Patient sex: M
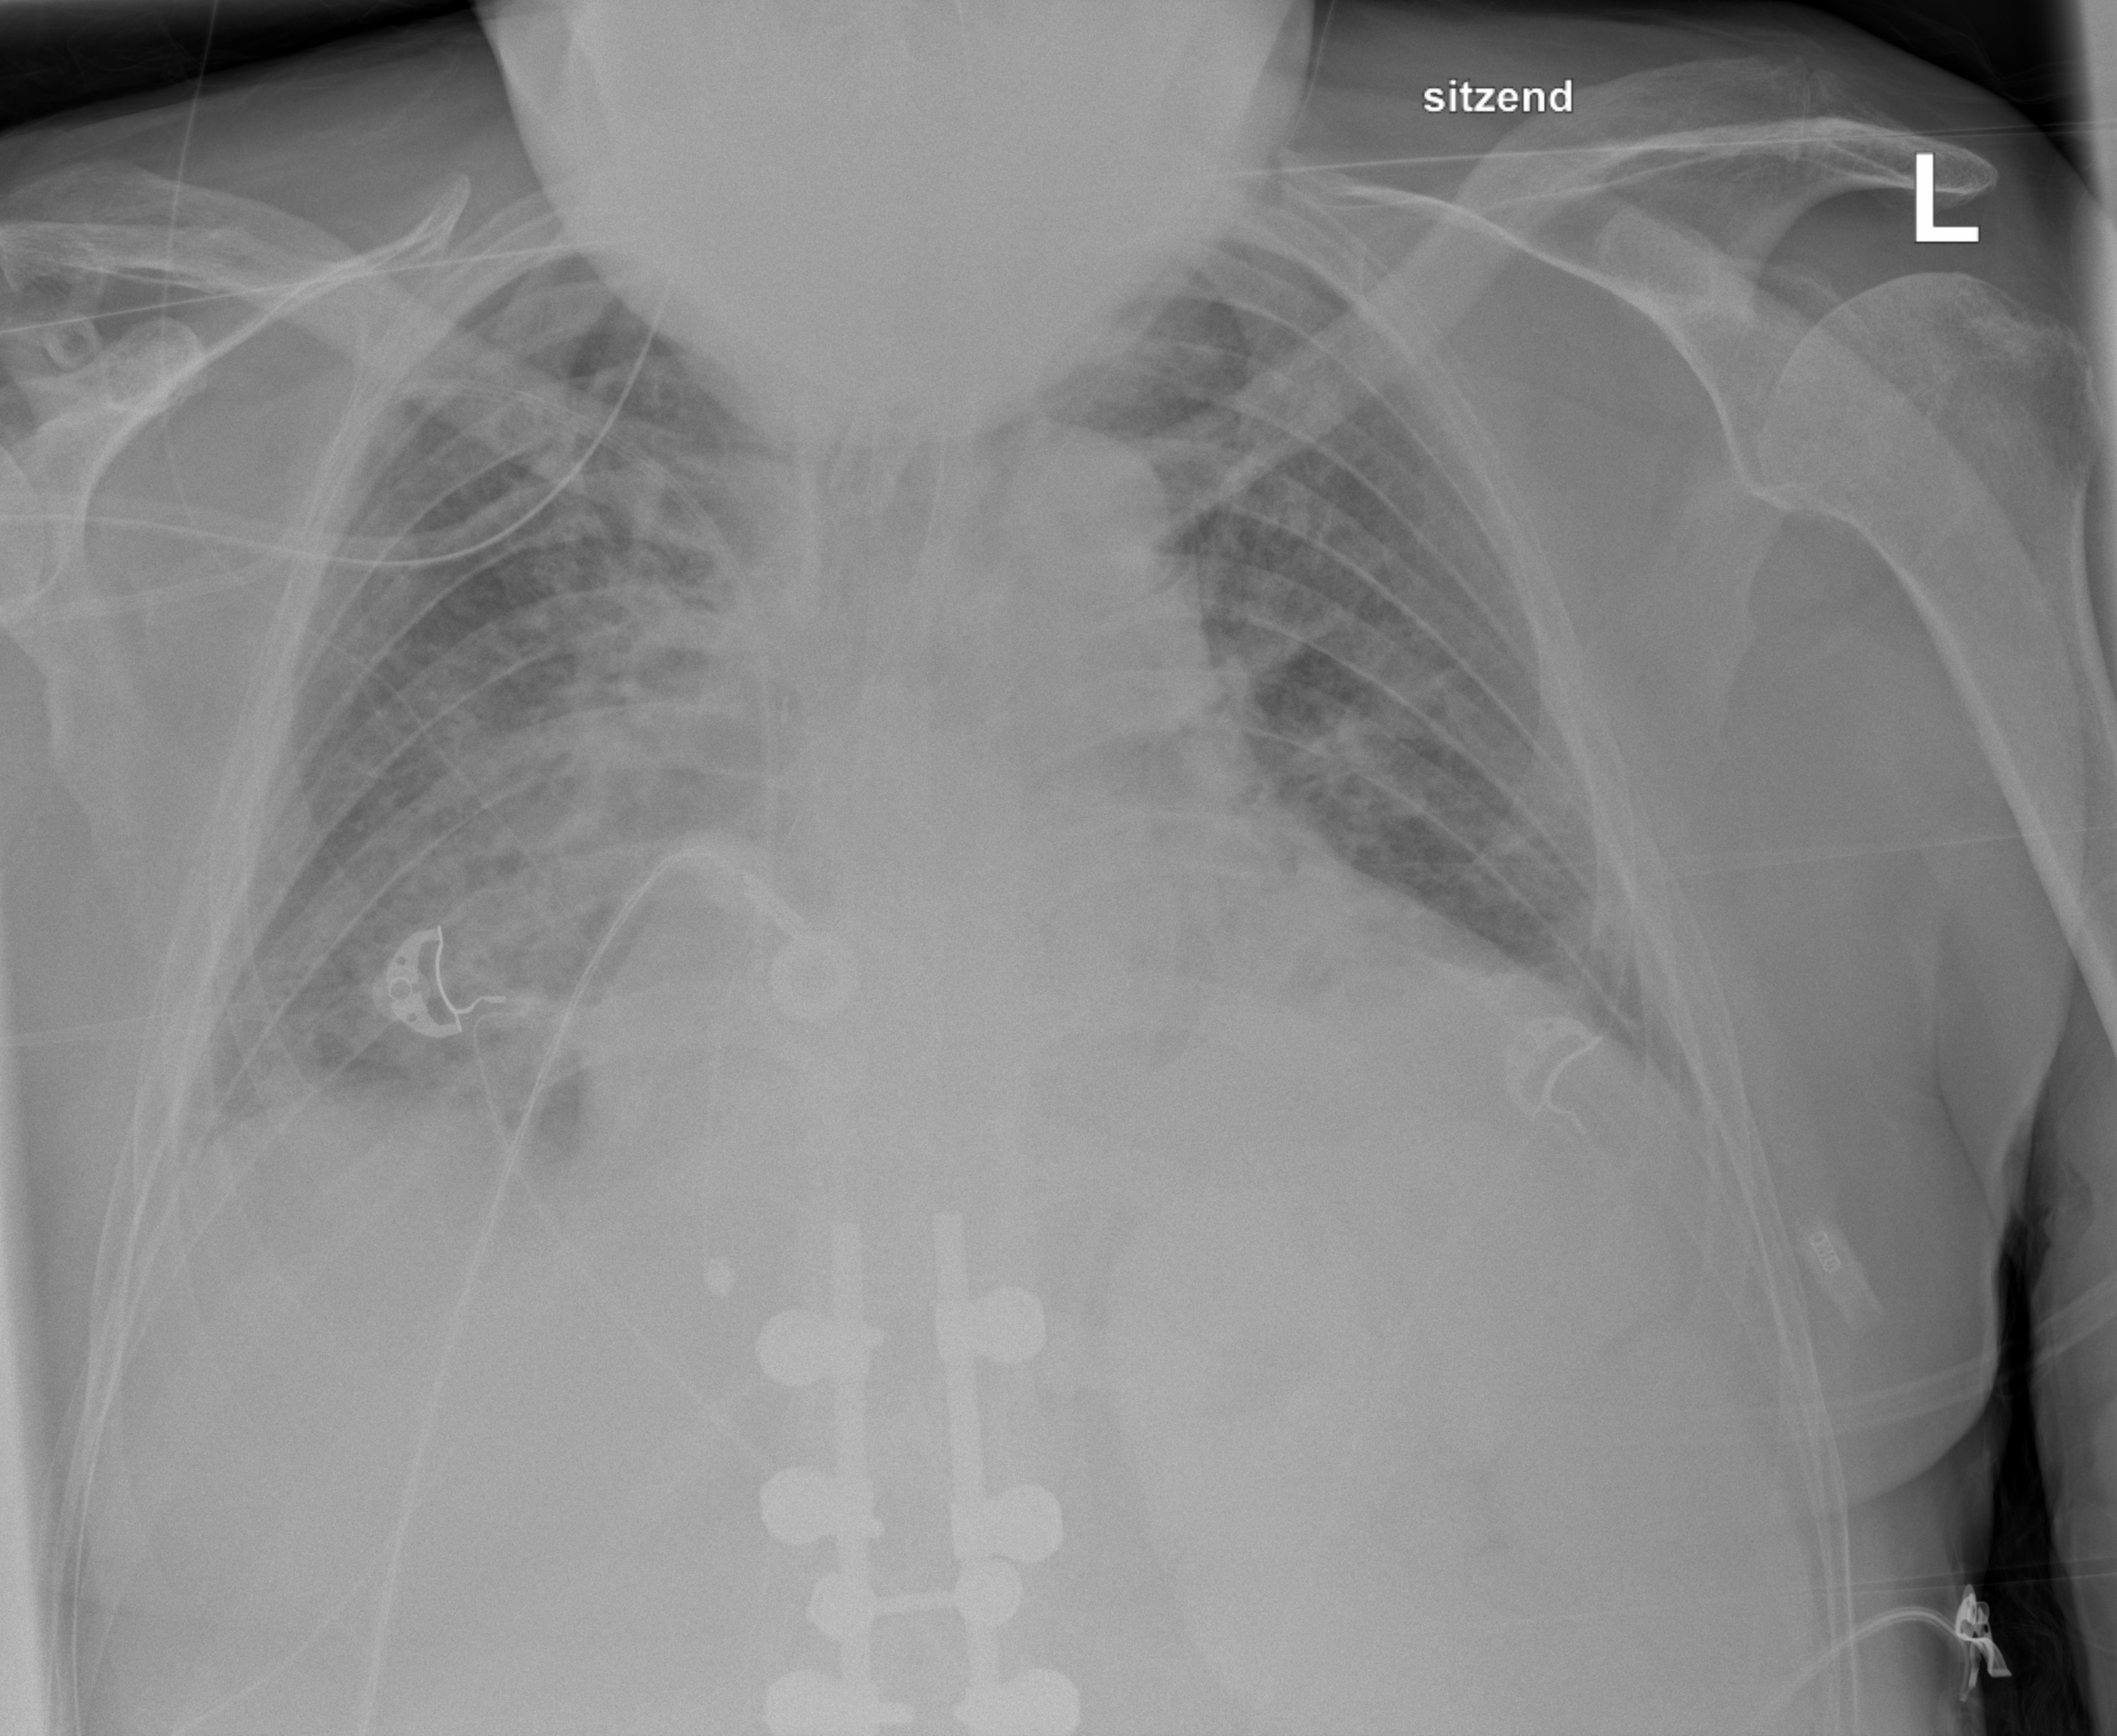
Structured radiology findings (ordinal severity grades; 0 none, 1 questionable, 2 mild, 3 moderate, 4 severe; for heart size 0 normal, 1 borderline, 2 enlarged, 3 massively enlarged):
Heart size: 2
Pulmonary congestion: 2
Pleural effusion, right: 2
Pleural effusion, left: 0
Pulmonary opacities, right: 3
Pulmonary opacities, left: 2
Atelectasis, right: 2
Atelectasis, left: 2